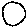
Label: circle